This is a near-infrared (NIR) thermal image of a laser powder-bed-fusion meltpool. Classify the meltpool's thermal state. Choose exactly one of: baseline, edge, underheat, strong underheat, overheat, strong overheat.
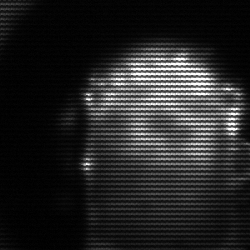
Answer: baseline